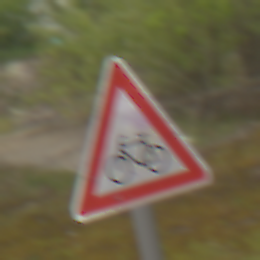
Verkehrszeichen: RadverkehrRechts
Umgebung: Outdoor, Nature
Tageszeit: MorningAfternoon
Wetter: Overcast
Licht: Natural
Jahreszeit: NotSpecified
Kontrast: LowContrast